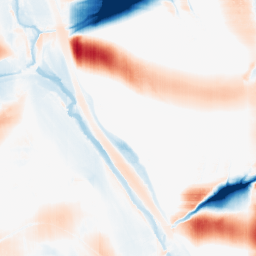
Category: morphological
Decomposition family: morphological_square
Decomposition parameters: operation: average
size: 50
Upsampling method: quintic
Upsampling parameters: scale: 8
Upsampling scale: 8